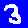
Digit: 3